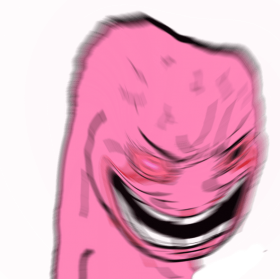
Label: 5_Rage